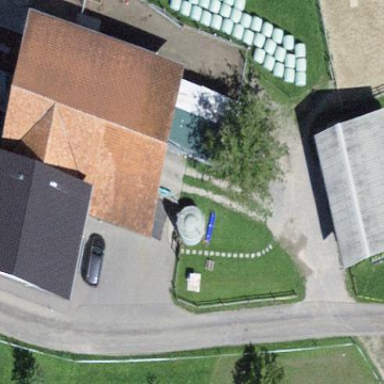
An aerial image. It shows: Farmyard area.